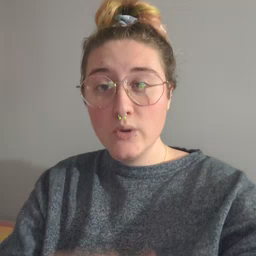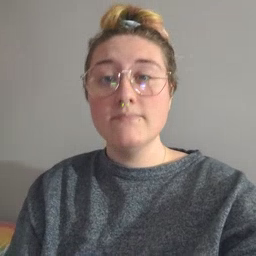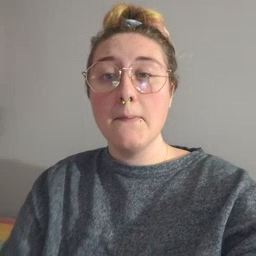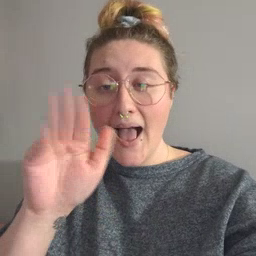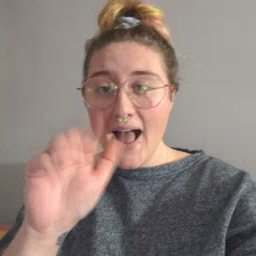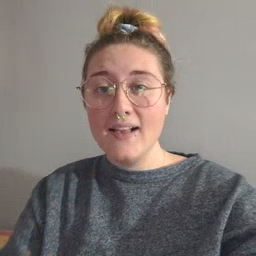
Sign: bye